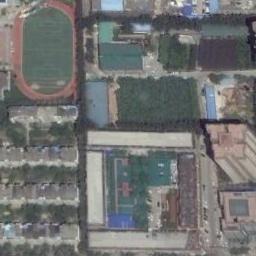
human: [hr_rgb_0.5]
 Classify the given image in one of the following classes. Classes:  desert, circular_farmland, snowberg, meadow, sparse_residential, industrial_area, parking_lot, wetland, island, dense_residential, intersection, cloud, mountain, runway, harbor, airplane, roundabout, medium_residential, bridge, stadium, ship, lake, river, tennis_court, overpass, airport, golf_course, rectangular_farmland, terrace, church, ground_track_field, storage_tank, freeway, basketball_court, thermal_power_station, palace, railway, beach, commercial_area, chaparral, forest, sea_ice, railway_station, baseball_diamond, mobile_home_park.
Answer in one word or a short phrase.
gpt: ground_track_field